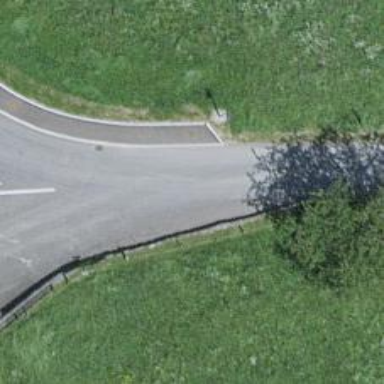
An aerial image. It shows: Zebra crossing on the road.